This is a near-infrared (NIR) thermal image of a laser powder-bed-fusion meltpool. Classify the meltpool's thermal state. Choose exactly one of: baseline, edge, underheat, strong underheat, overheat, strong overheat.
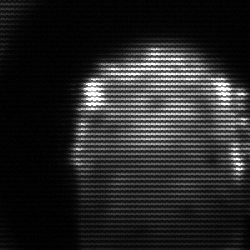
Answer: baseline